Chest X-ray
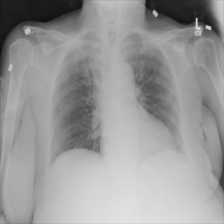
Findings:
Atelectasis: negative
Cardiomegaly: negative
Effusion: negative
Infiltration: negative
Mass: negative
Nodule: negative
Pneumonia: negative
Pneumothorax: negative
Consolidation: negative
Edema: negative
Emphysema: negative
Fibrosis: negative
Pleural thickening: negative
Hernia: negative